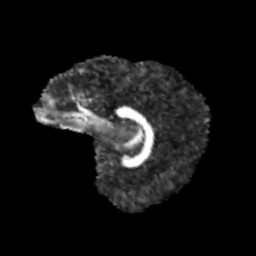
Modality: FA
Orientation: sagittal
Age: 11
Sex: female
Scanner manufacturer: siemens
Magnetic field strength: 3 T
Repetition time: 3.8 s
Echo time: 0.07 s